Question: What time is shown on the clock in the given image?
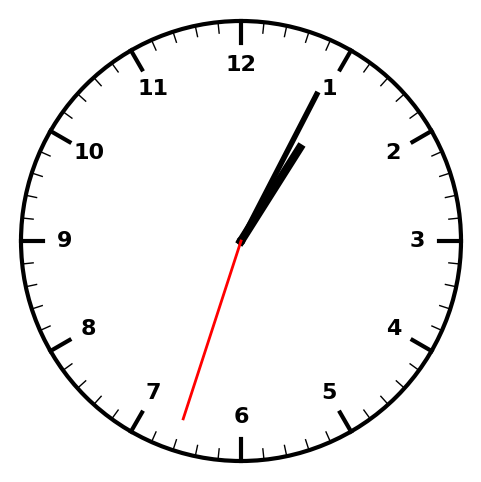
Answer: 01:04:33